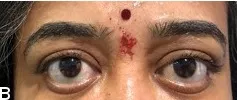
External photograph of the patient at 1-week review after reduction.
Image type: medical_photograph (other_medical_photograph)